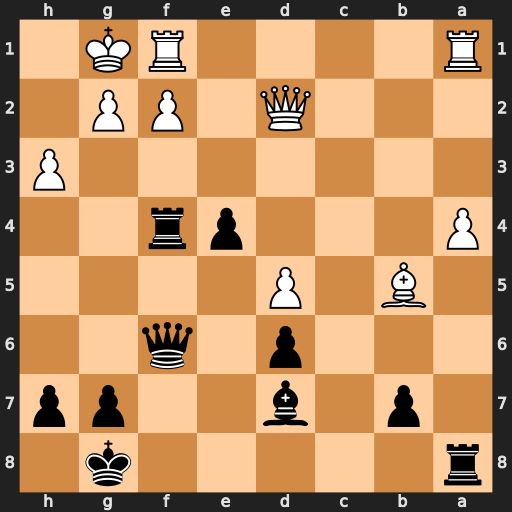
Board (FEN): r5k1/1p1b2pp/3p1q2/1B1P4/P3pr2/7P/3Q1PP1/R4RK1
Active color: b
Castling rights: -
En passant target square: -
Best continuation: Bxb5 Qxf4 Qxf4